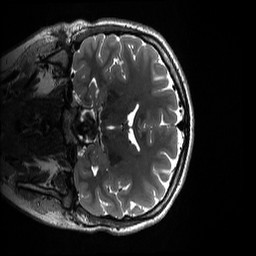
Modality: T2w
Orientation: coronal
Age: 18
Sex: female